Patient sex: M
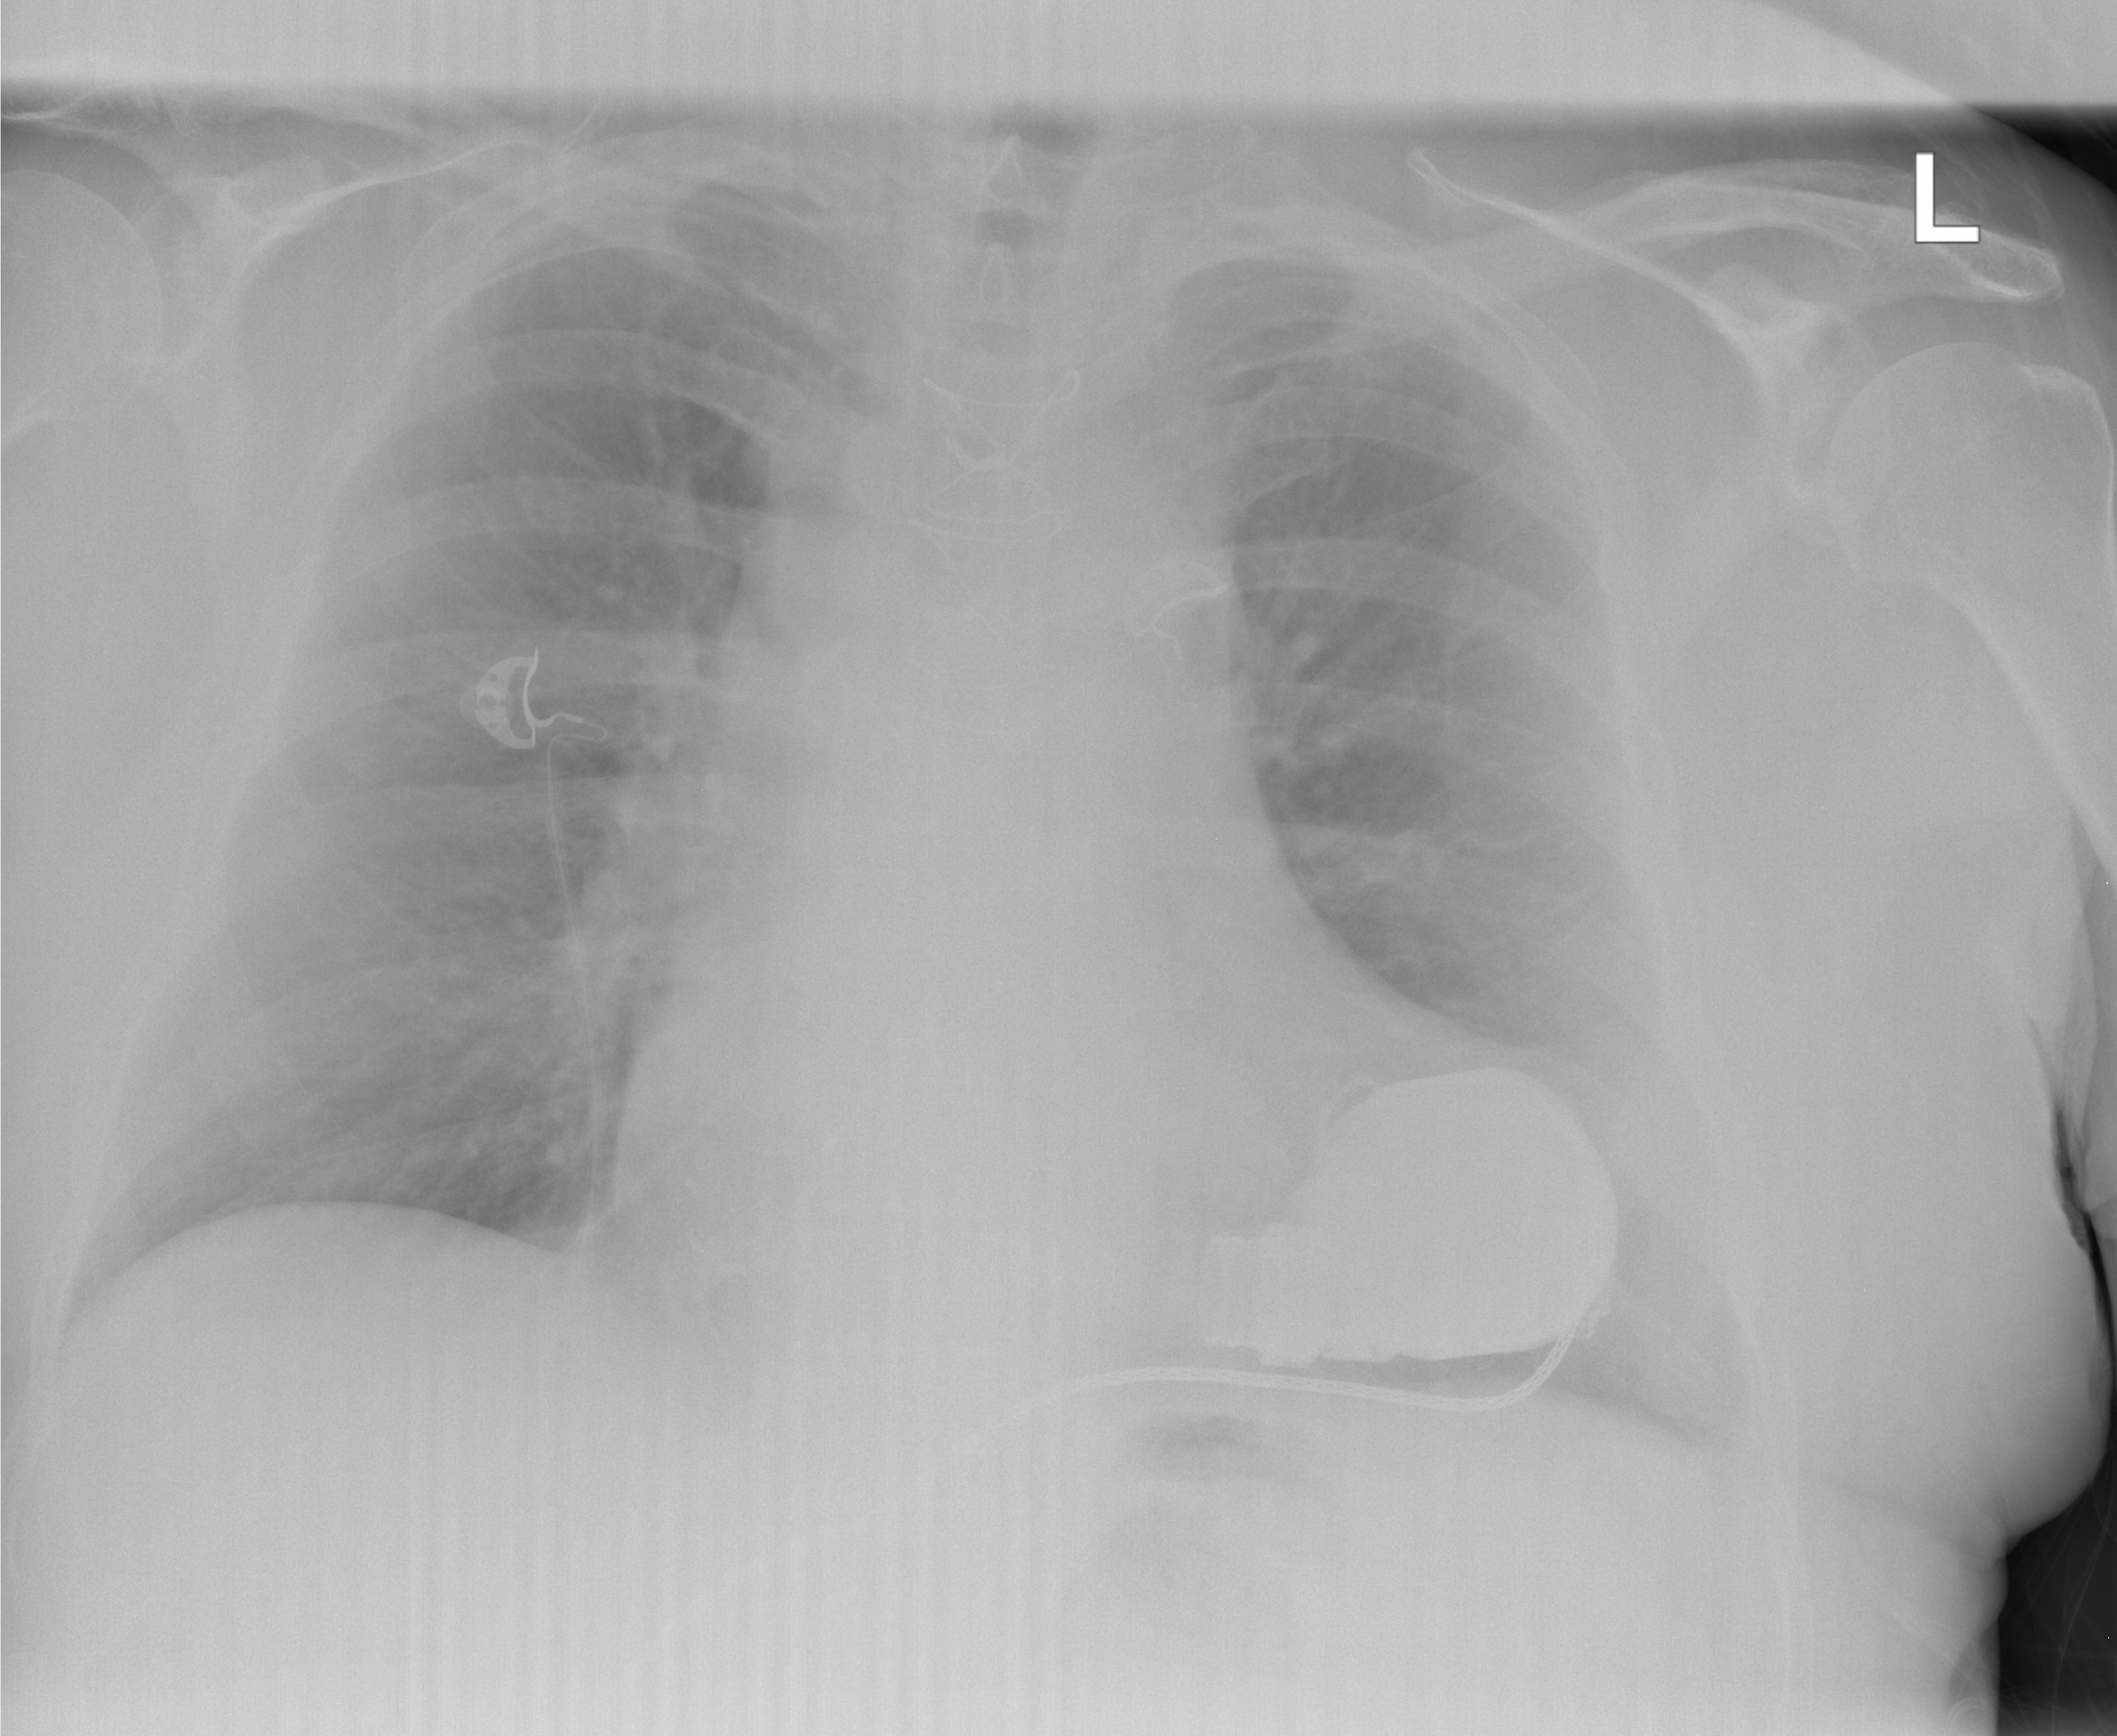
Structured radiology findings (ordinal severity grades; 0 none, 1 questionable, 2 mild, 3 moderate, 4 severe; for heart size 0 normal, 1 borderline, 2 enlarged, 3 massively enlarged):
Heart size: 2
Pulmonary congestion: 2
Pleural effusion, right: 0
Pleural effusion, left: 0
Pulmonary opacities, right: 0
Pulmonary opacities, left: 0
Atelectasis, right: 0
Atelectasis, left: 0